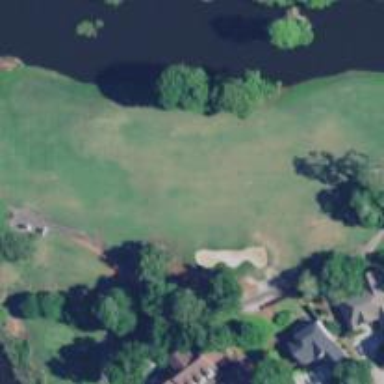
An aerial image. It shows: Golf hole.